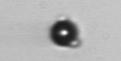
Label: bead